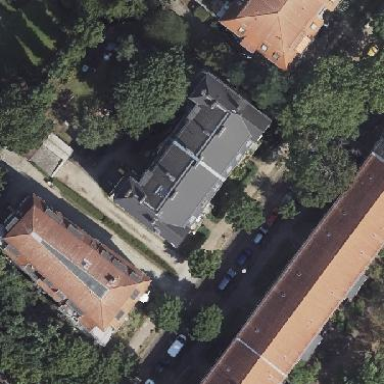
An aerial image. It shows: View of apartment building.